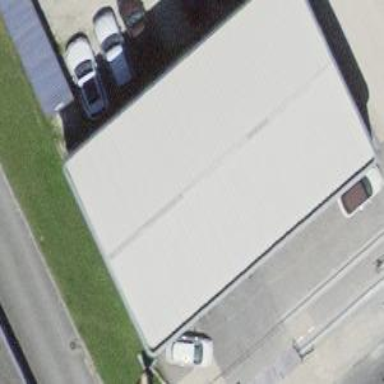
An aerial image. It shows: Industrial building.